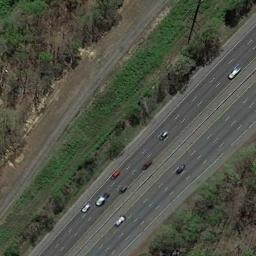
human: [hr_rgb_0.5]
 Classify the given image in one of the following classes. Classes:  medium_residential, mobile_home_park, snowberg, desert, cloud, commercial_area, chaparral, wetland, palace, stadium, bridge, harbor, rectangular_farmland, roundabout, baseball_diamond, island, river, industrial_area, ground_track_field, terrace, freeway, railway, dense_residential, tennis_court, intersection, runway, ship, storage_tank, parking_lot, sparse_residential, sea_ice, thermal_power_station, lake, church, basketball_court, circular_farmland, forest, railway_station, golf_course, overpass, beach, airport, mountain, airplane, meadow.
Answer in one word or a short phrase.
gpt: freeway